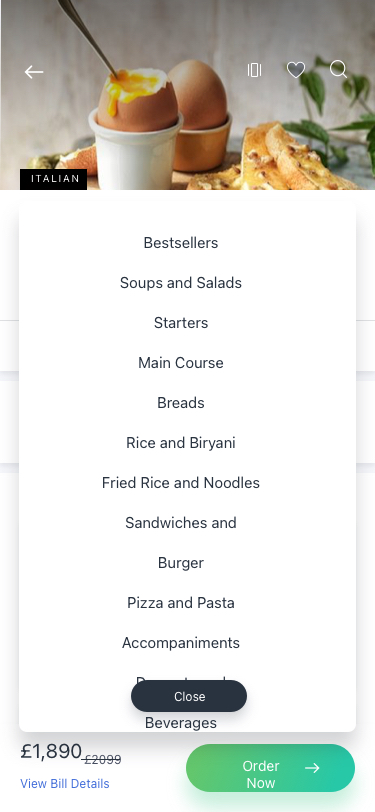
Text in this UI design:
45 Mins Del. Time
OFFER
Save 14% on each night
Veg Only
Non-Veg Only
Piccola Cucina
Order Rating
ITALIAN
American Chinese cu…
Continental
Add
£2.9
Biscuit
Italian
1
£2.9
Bread
Italian
Ammonia cookie
Italian
What people love here
Delivery by Yumfood. with live Tracking
30 Mins - Estimated Time Left
Order Now
£1,890
View Bill Details
£2099
Close
Bestsellers
Soups and Salads
Starters
Main Course
Breads
Rice and Biryani
Fried Rice and Noodles
Sandwiches and Burger
Pizza and Pasta
Accompaniments
Desserts and Beverages